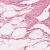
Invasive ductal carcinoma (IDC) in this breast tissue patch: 0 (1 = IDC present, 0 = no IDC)